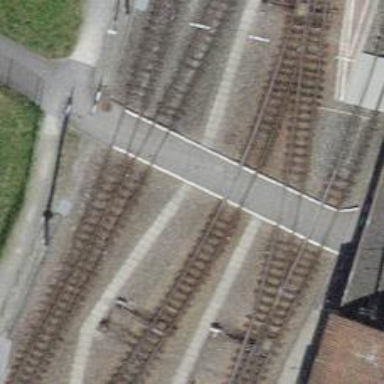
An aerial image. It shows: Crossing for the railway.